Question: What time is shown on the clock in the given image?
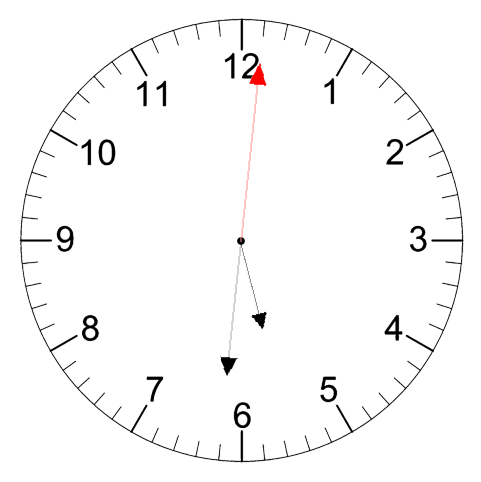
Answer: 05:31:01